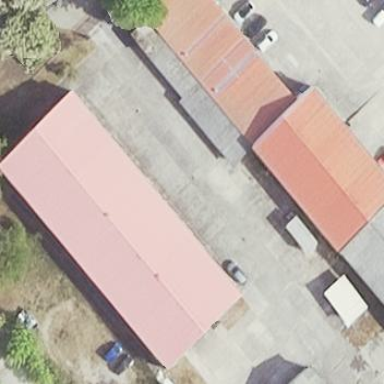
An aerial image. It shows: Office building with gabled roof.